Interaction volume radius: 10 \u00c5
Interaction volume height: 15 \u00c5
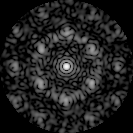
Disorder parameter: 0.6304